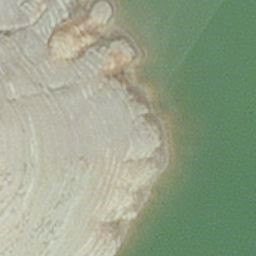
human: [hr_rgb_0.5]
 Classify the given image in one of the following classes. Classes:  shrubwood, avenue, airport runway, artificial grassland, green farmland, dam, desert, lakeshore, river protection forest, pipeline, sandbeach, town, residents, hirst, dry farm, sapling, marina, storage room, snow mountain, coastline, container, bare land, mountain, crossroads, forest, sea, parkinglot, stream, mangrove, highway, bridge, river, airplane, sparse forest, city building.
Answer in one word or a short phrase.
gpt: hirst